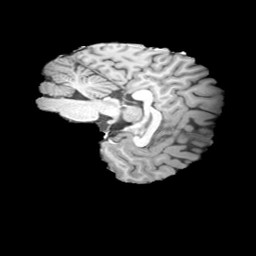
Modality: T1w
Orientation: sagittal
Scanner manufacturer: siemens
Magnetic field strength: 3 T
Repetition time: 2 s
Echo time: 0.0024 s